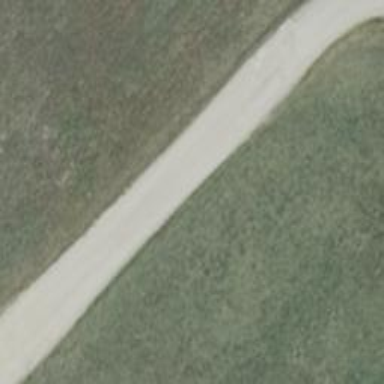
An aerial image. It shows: Asphalt track with grade1 tracktype.